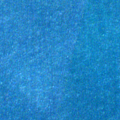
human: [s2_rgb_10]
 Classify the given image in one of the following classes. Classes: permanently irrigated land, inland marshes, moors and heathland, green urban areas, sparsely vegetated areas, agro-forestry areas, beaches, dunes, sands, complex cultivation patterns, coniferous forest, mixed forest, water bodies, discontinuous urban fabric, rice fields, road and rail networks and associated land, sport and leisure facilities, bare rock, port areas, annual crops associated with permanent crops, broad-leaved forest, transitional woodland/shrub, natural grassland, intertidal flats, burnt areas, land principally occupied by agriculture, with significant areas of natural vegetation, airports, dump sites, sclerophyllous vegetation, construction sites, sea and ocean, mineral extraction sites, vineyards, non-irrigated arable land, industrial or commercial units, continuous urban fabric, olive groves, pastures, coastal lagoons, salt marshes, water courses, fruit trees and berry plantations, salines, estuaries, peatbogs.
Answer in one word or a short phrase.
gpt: sea and ocean